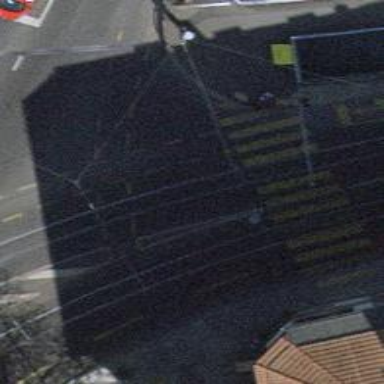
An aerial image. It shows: Road with traffic signals.